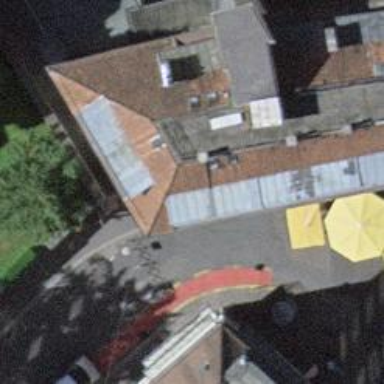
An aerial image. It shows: Café with bakery inside.